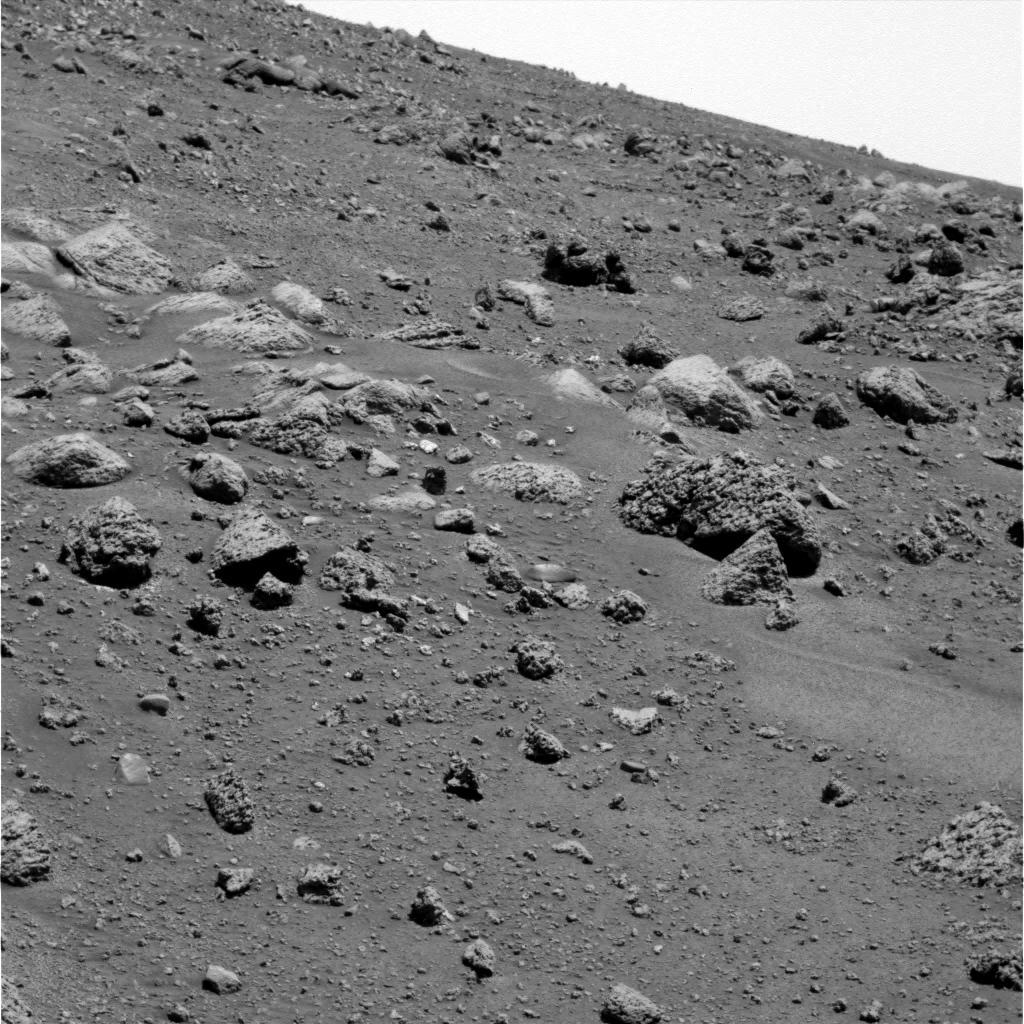
Terrain classes present: Bedrock, Gravel / Sand / Soil, Rock, Shadow, Sky / Distant Mountains